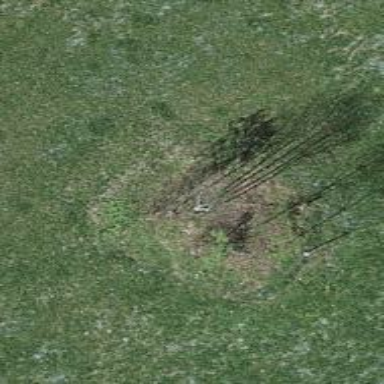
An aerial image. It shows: Beautiful tree in nature.